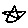
Label: star